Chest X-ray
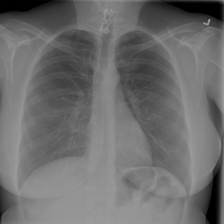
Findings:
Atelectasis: negative
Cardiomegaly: negative
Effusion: negative
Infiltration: negative
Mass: negative
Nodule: negative
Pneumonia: negative
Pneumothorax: negative
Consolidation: negative
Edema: negative
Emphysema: negative
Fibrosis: negative
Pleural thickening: negative
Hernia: negative